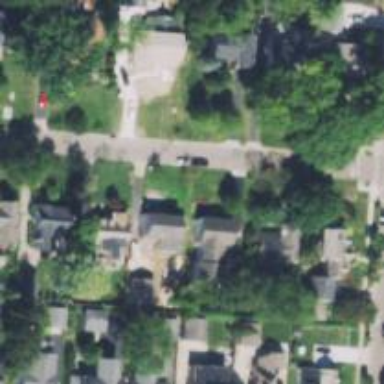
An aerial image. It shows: Residential driveway serving as service road.